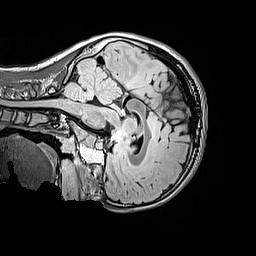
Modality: FLAIR
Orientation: sagittal
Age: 13
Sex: female
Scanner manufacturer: siemens
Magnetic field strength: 3 T
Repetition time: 5 s
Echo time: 0.388 s